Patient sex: M
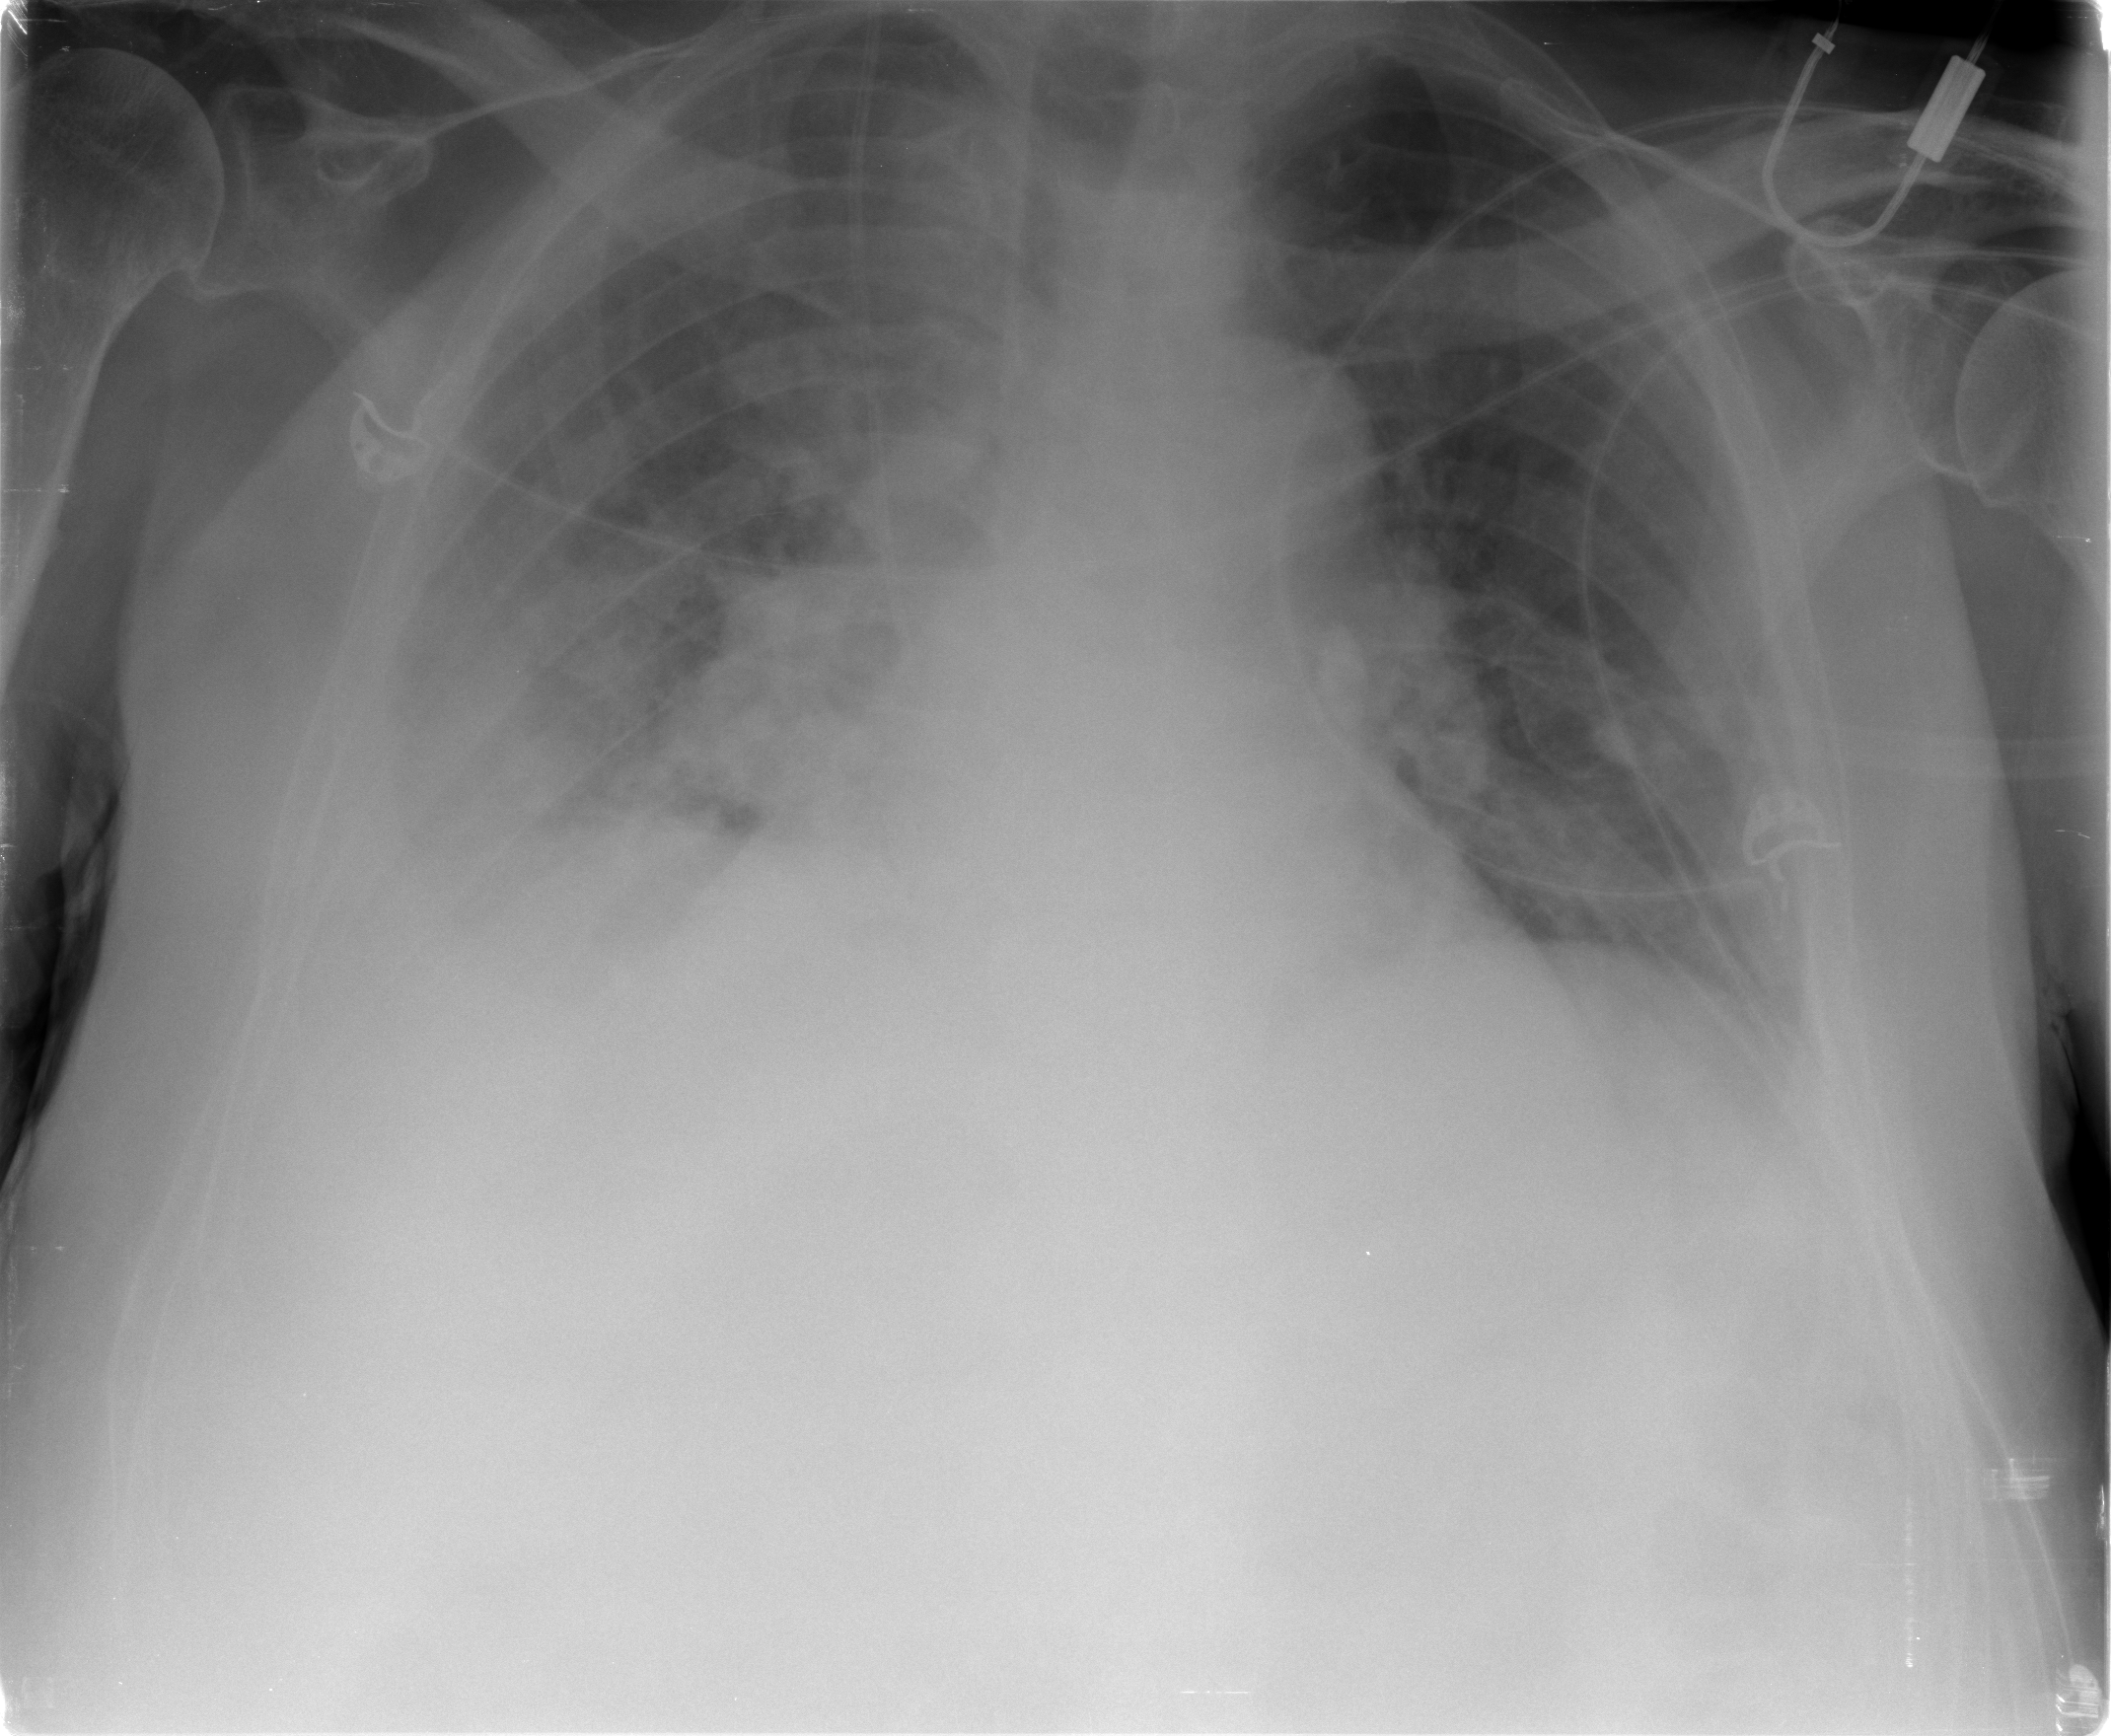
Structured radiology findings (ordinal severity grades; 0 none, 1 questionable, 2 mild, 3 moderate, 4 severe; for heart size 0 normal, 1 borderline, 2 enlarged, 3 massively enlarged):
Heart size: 2
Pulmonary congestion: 2
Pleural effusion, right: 3
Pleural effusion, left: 2
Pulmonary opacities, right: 2
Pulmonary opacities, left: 2
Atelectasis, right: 2
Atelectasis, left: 2